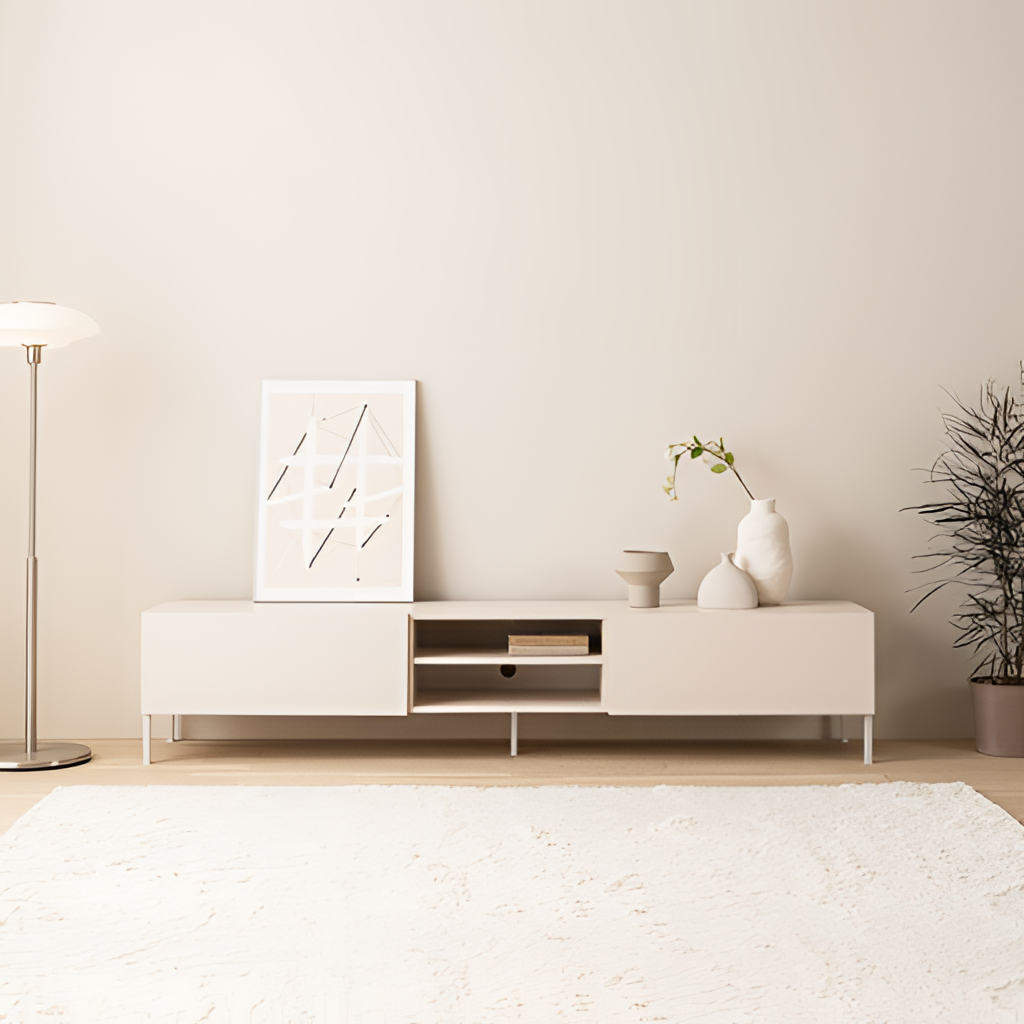
living room, beige wood TV stand, beige wood flooring, with plank pattern, modern, beige paint wallpaper, with solid pattern